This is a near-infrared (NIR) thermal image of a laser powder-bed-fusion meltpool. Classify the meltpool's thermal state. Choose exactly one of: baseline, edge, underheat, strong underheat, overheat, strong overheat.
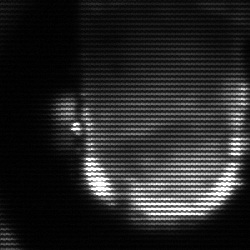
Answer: baseline